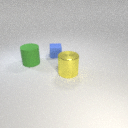
large yellow metal cylinder to the right of large green rubber cylinder